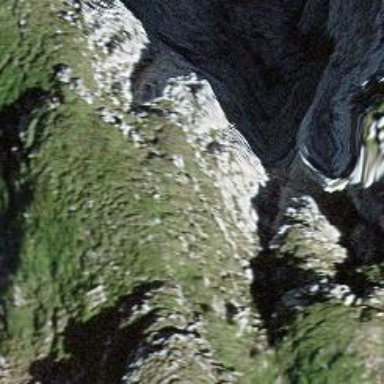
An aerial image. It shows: Cliff in nature.